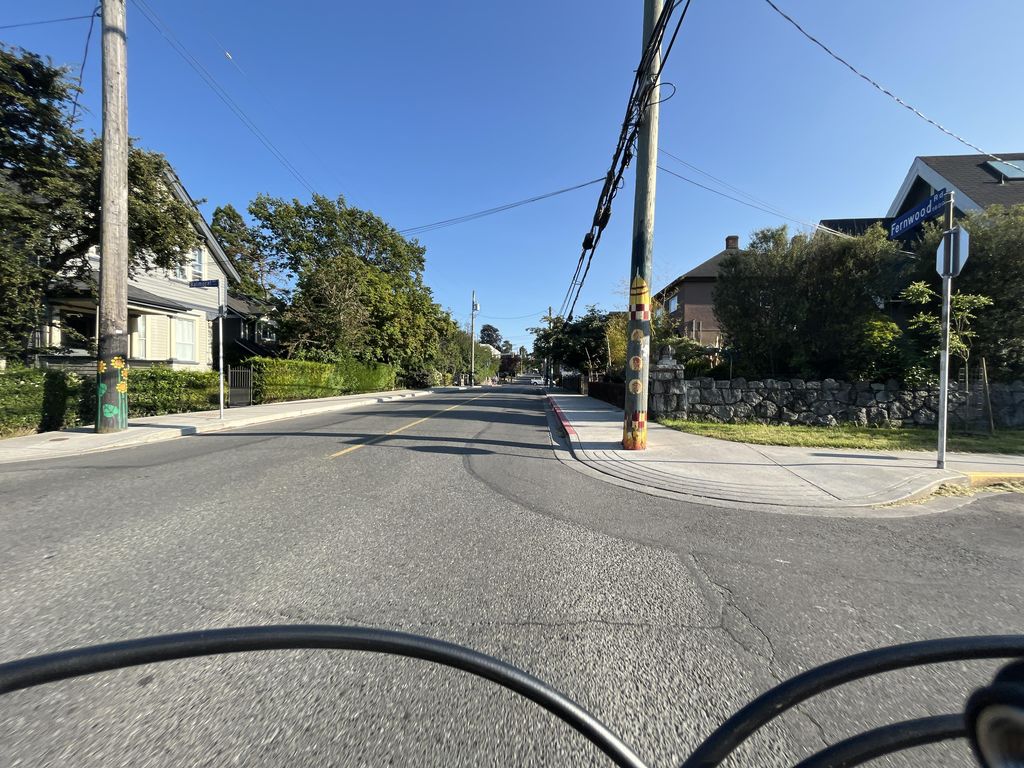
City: victoria